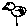
Label: bird